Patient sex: F
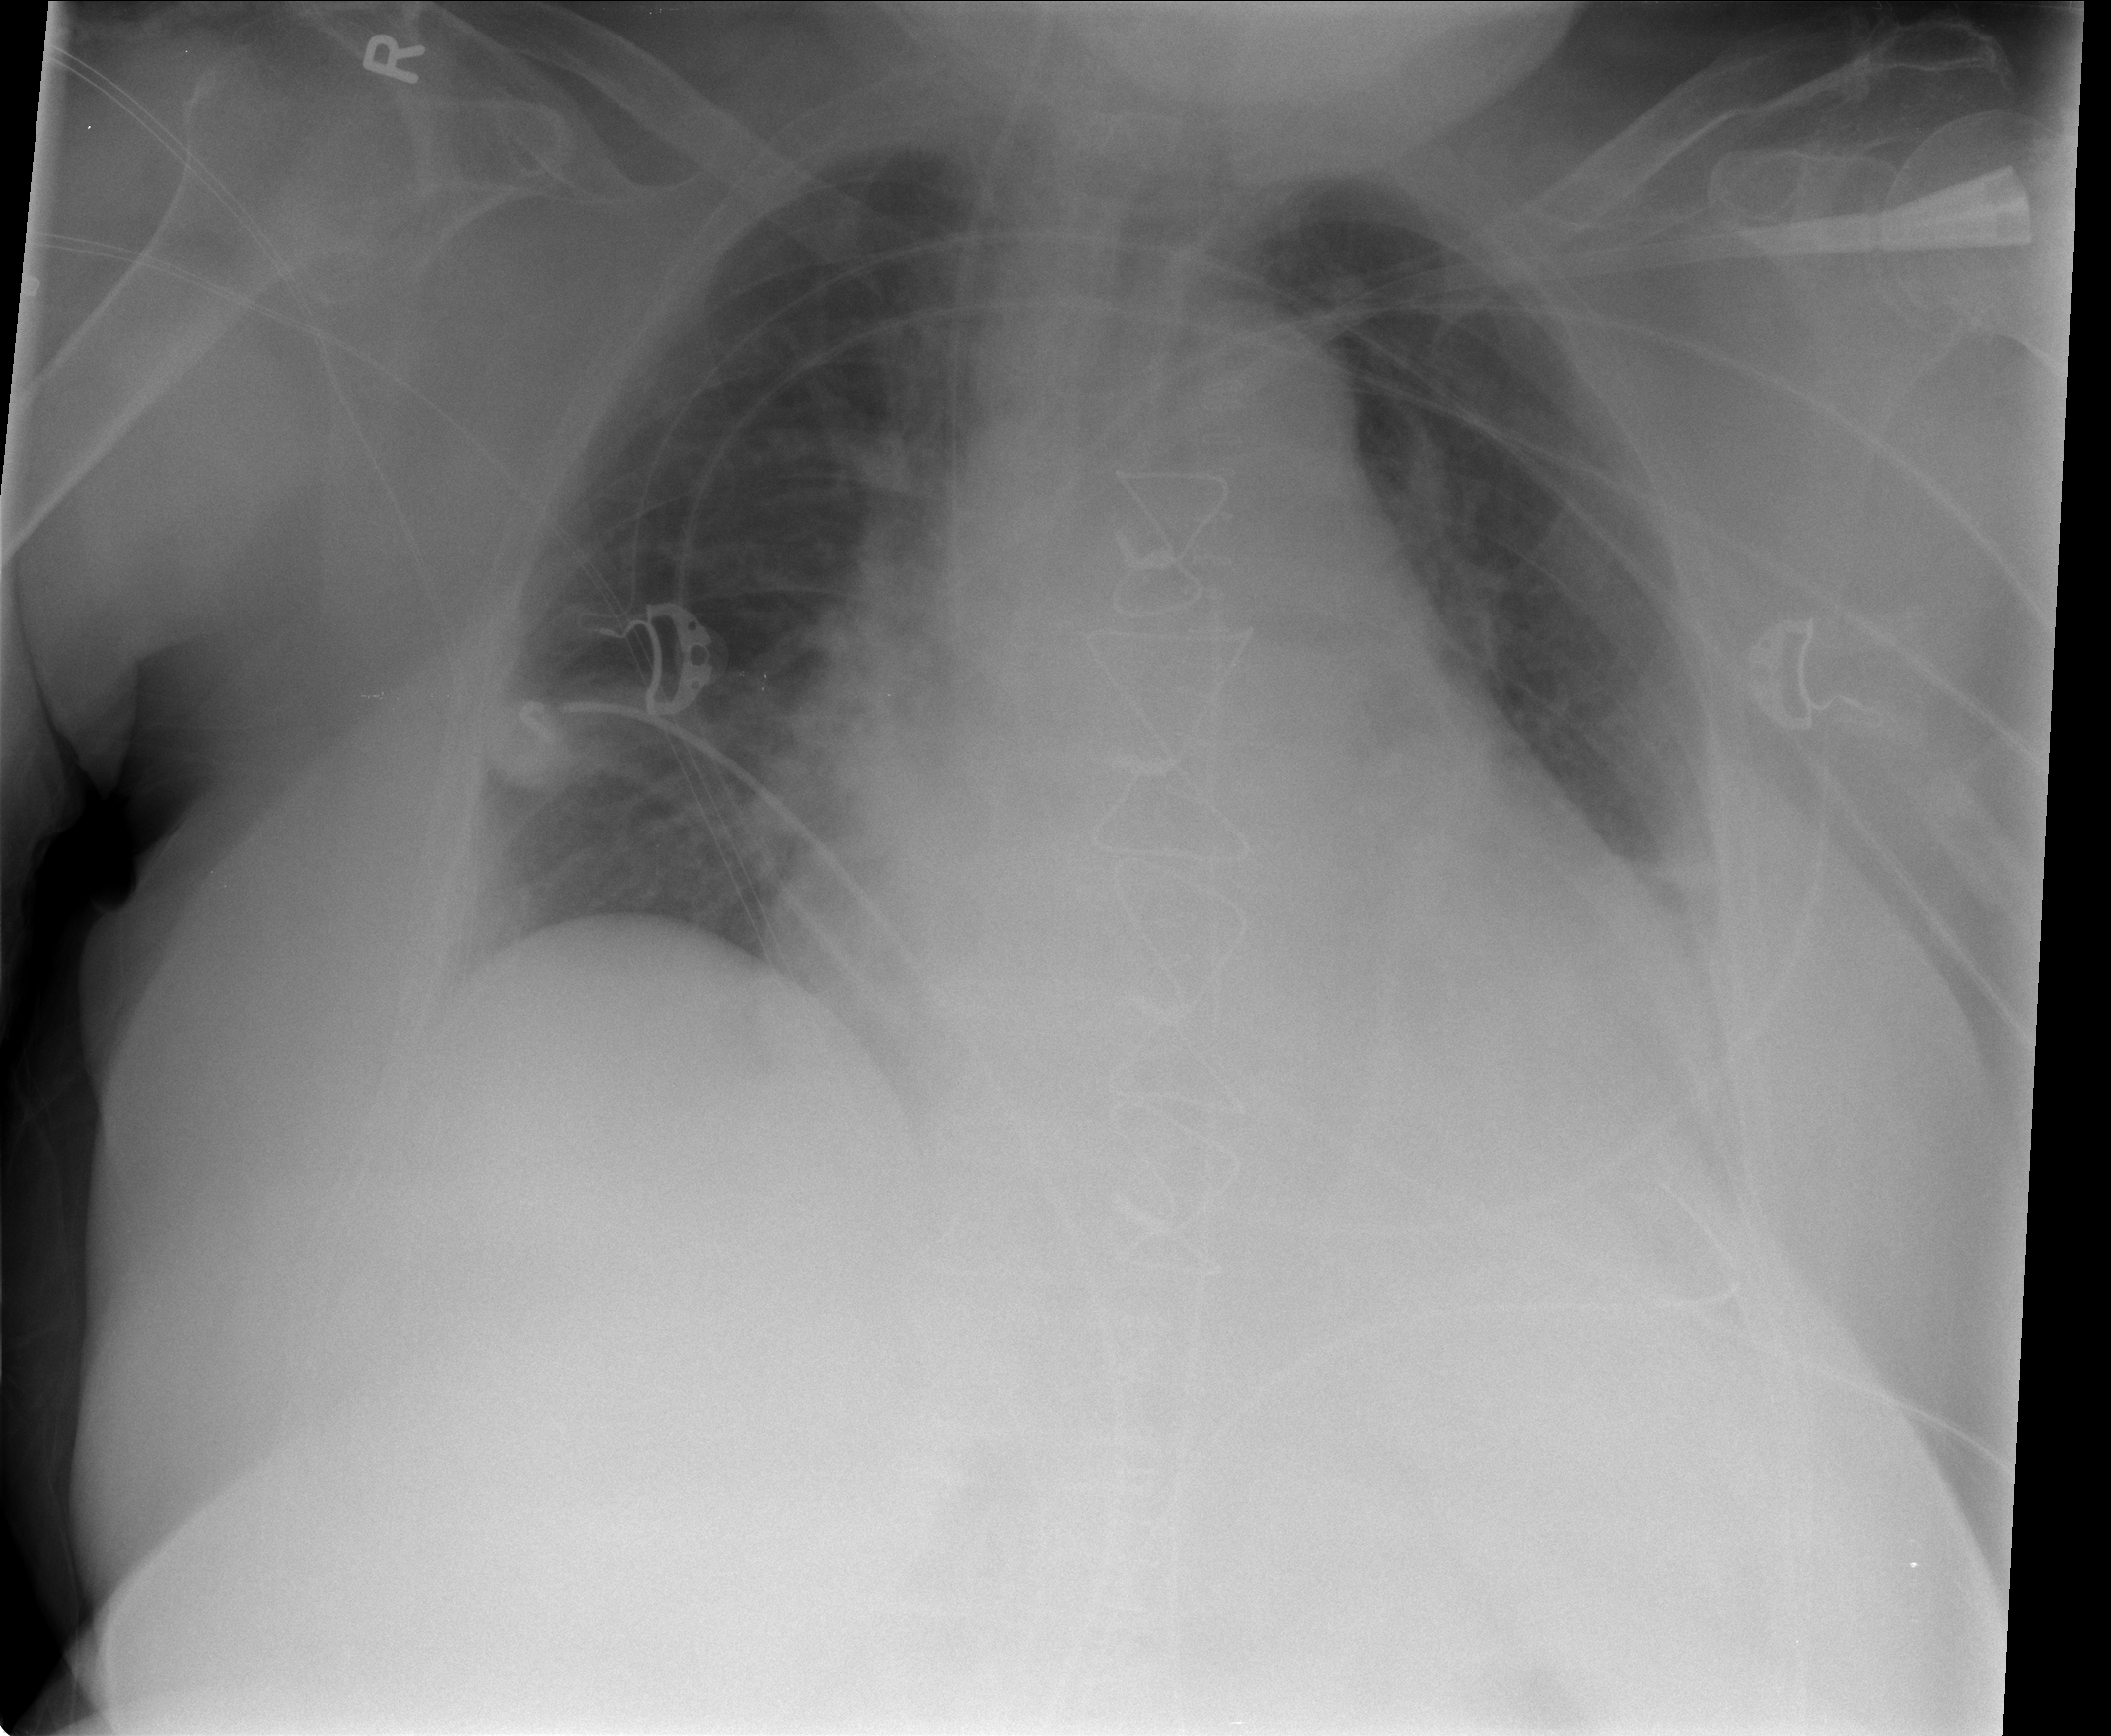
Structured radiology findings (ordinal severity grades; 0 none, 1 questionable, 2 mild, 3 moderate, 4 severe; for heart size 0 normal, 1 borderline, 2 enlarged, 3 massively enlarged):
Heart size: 3
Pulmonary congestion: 2
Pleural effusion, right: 1
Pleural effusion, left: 2
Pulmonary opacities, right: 0
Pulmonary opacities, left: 0
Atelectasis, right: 2
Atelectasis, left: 2